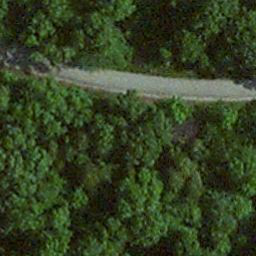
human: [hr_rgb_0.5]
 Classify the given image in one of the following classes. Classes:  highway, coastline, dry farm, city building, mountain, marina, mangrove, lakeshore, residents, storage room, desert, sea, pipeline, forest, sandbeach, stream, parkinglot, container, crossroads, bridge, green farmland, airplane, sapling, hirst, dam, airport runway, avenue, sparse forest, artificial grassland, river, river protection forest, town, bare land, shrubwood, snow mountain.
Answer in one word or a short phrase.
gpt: avenue